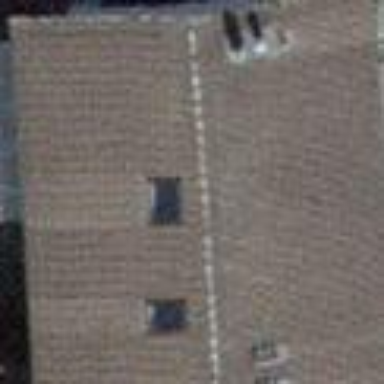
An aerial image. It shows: Terrace building.